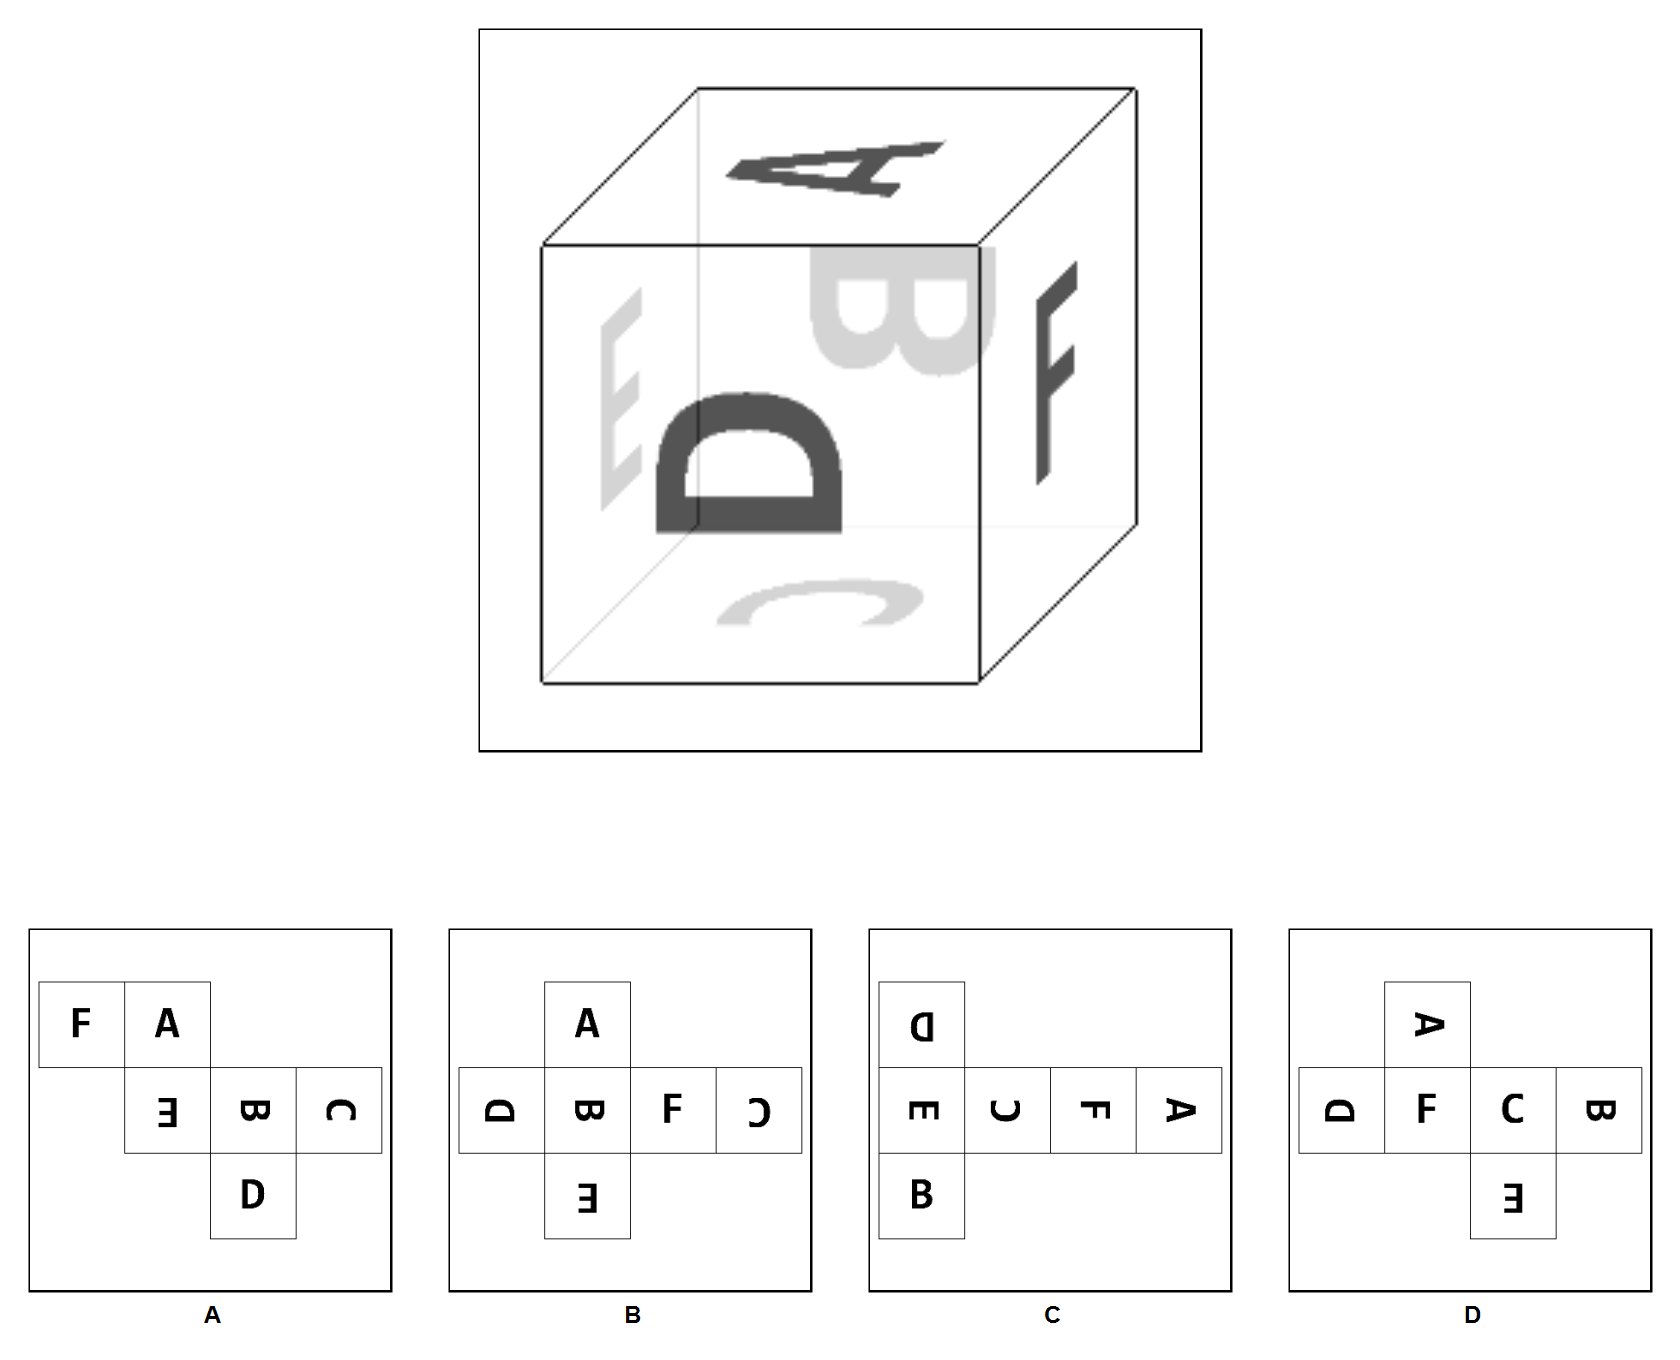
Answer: C